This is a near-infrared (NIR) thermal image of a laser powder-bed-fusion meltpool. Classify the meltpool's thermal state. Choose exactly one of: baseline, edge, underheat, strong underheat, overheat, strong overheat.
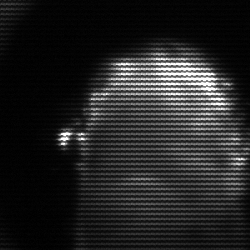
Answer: baseline